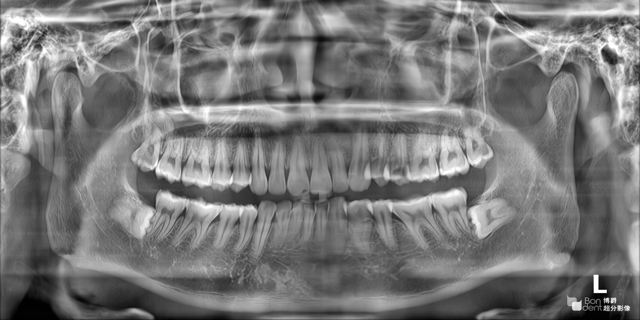
adult